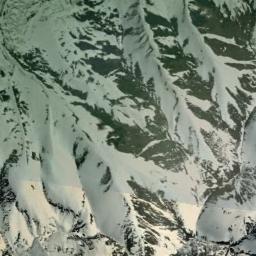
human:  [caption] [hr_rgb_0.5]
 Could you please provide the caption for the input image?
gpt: The snow berg is consist of bare land and white snow .

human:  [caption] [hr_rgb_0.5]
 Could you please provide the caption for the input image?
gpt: White snow and brown bare ground intersect on the snow mountain .

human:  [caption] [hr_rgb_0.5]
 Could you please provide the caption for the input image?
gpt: A lot of snow is on the snowberg .

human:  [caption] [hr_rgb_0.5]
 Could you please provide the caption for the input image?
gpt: The snowberg is partly covered with glaciers .

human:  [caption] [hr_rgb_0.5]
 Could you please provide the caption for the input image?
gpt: There are much snow on the snowberg .